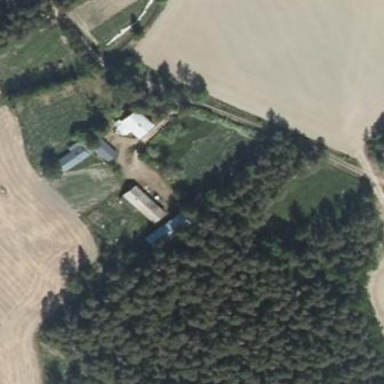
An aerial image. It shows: Farm with farmyard.